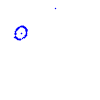
Particle: pion